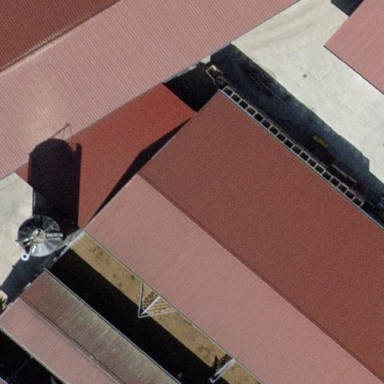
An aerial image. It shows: Farm auxiliary building.